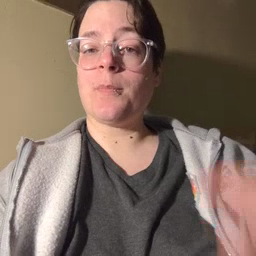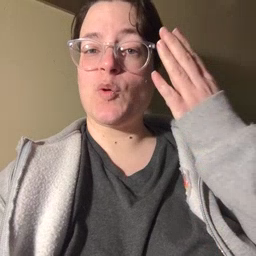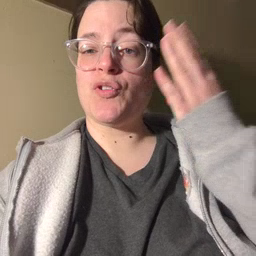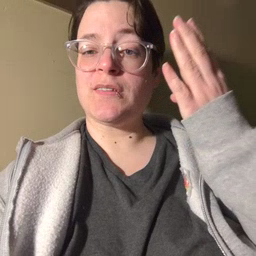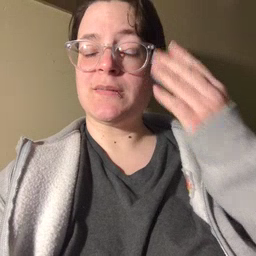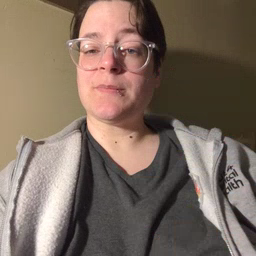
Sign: morning